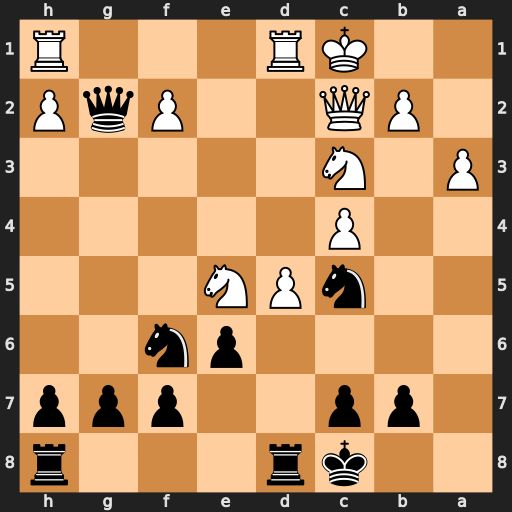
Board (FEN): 2kr3r/1pp2ppp/4pn2/2nPN3/2P5/P1N5/1PQ2PqP/2KR3R
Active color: b
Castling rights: -
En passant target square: -
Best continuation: Qg5+ Kb1 Qxe5